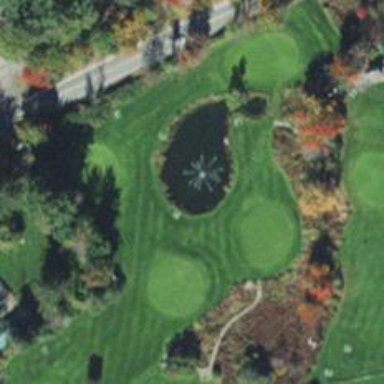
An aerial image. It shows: Golf tee.